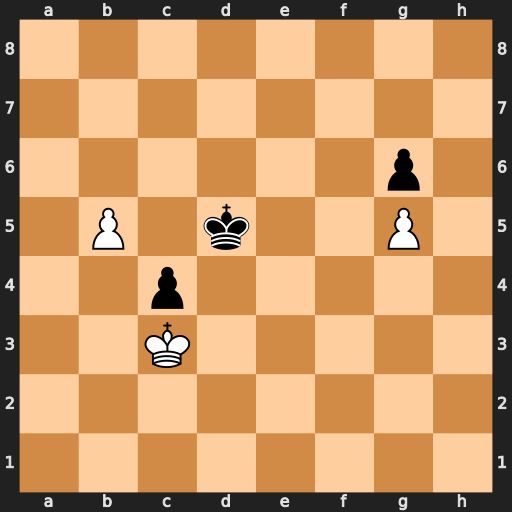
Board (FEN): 8/8/6p1/1P1k2P1/2p5/2K5/8/8
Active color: w
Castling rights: -
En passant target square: -
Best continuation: b6 Kc6 Kxc4